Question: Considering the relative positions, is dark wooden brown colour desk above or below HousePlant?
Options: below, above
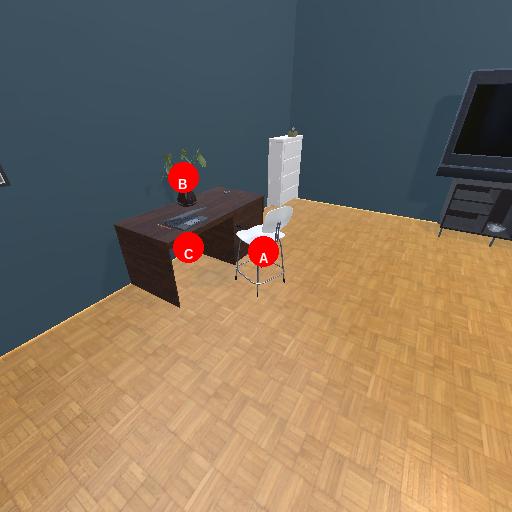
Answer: below